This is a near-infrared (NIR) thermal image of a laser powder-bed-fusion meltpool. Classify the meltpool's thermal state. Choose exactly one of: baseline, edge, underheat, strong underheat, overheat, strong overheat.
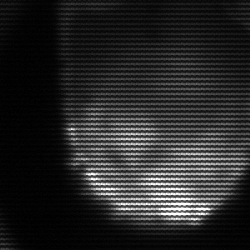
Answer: edge